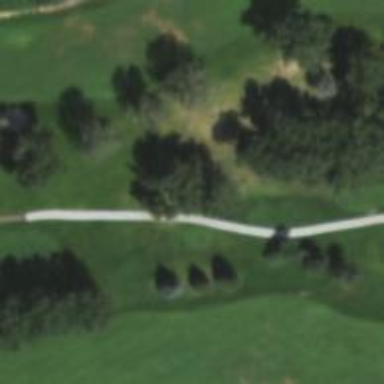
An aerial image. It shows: Pathway for golfing.